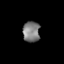
Tissue: lung
Cell type: Endothelial cells
Senescence score: 0.5444
Nuclear area (px): 346
Mean DAPI intensity: 124.358